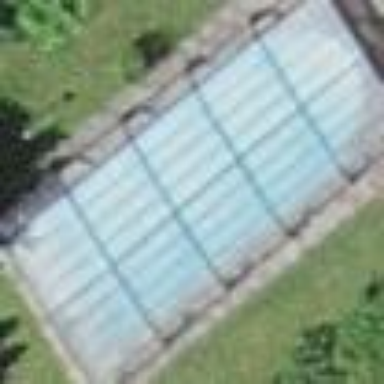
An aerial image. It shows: Swimming pool located in leisure land.